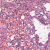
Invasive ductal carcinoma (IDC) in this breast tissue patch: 0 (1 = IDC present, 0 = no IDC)